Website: home-depot
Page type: delivery-shipping
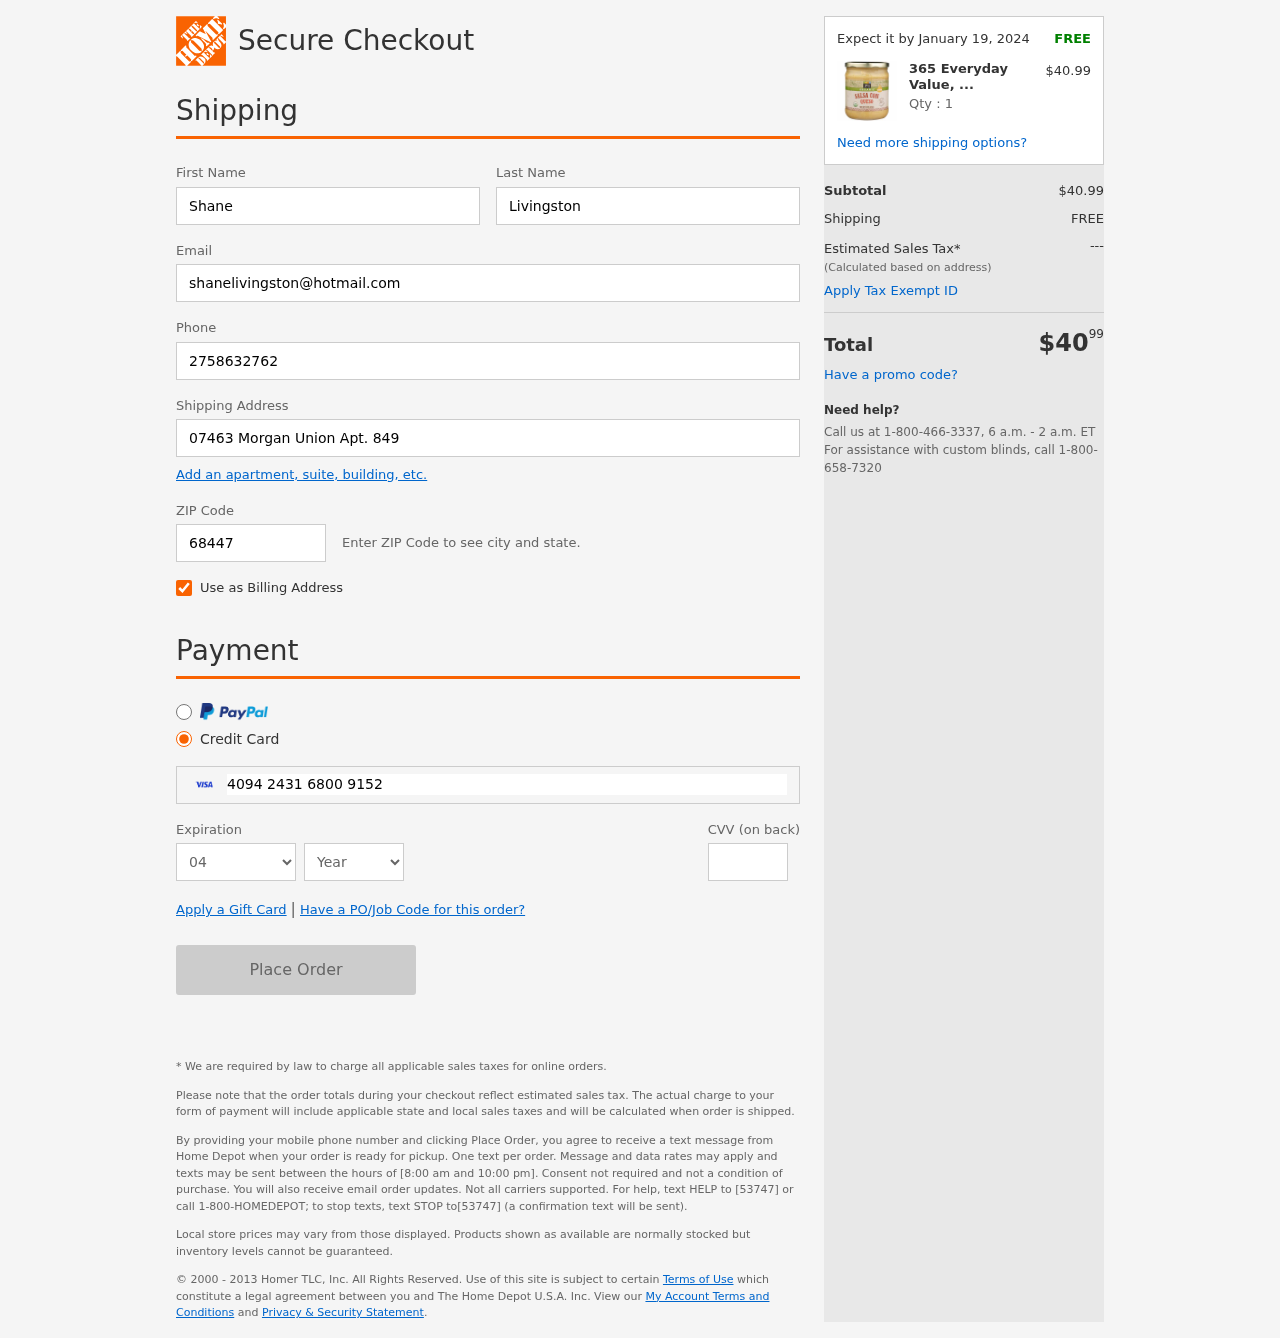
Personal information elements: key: PII_CARD_CVV
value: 351
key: PII_CARD_EXPIRY_MONTH
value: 04
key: PII_CARD_EXPIRY_YEAR
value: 29
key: PII_CARD_NUMBER
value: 4094 2431 6800 9152
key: PII_EMAIL
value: shanelivingston@hotmail.com
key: PII_FIRSTNAME
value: Shane
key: PII_LASTNAME
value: Livingston
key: PII_PHONE
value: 2758632762
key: PII_POSTCODE
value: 68447
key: PII_STREET
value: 07463 Morgan Union Apt. 849
Product elements: key: PRODUCT1_NAME
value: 365 Everyday Value, Organic Salsa Con Queso, 15 Oz
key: PRODUCT1_PRICE
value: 40.99
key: PRODUCT1_QUANTITY
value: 1
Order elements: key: ORDER_DELIVERY_DATE
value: Expect it by January 19, 2024
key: ORDER_SUBTOTAL
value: $40.99
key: ORDER_SHIPPING_COST
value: FREE
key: ORDER_TOTAL
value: $4099